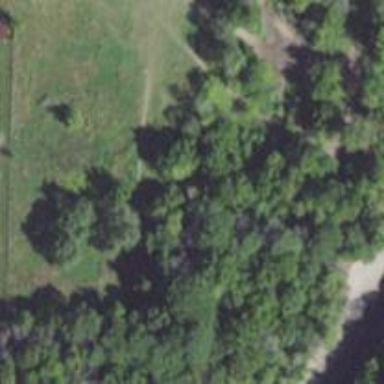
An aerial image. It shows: Path.